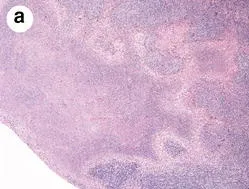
Pathological findings of mediastinal lymph nodes (a, b hematoxylin and eosin staining: c immunohistochemical staining). A; Irregular necrotic areas consisted of debris and intense karyorrhexis.
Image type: pathology (h&e)